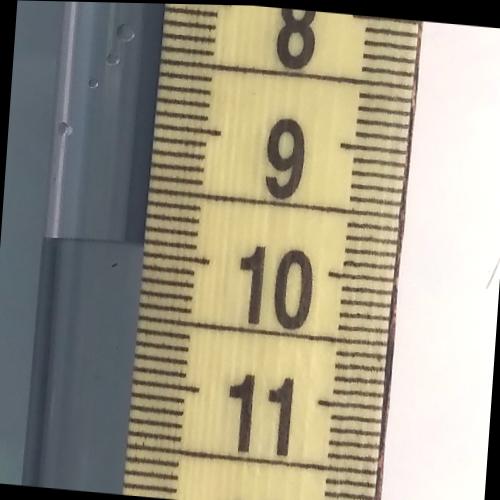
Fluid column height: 9.9 cm